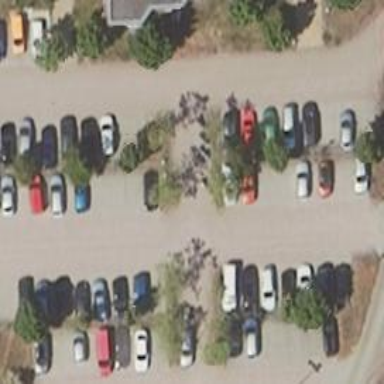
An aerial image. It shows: Road serving as parking aisle.